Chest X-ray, PA view. Patient: 76 years old, sex F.
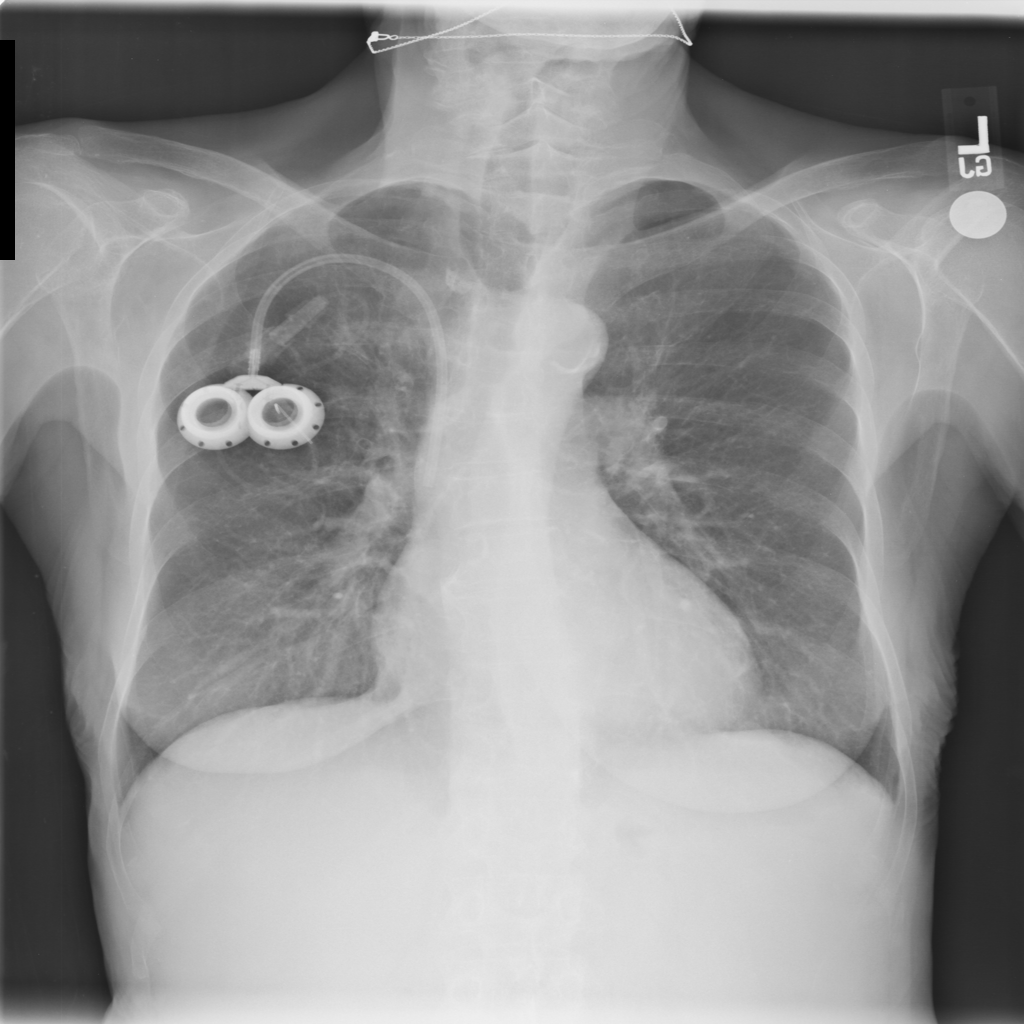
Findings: No Finding